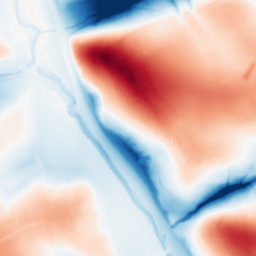
Category: classical
Decomposition family: gaussian_anisotropic
Decomposition parameters: sigma_x: 5
sigma_y: 50
Upsampling method: bspline
Upsampling parameters: scale: 2
Upsampling scale: 2